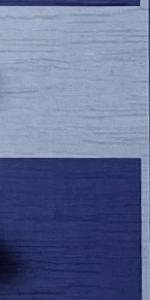
Label: Empty